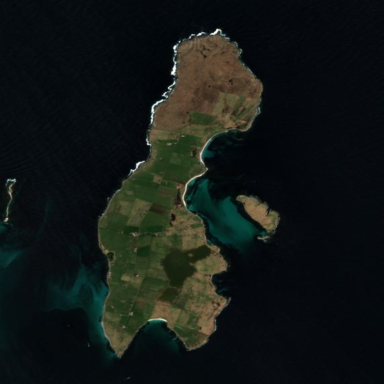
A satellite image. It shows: Island with natural coastline.